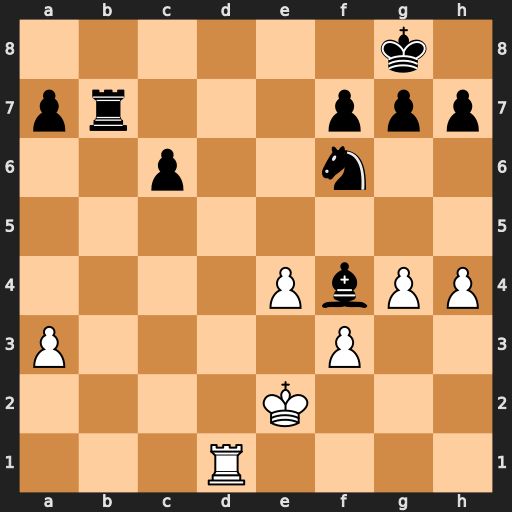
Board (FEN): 6k1/pr3ppp/2p2n2/8/4PbPP/P4P2/4K3/3R4
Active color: w
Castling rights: -
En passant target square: -
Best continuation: Rd8+ Ne8 Rxe8#